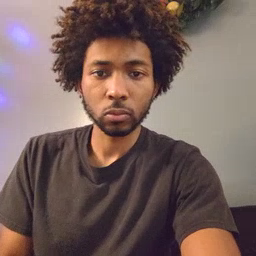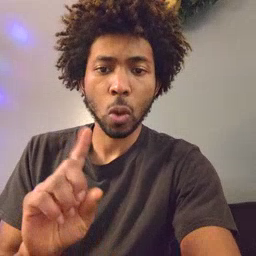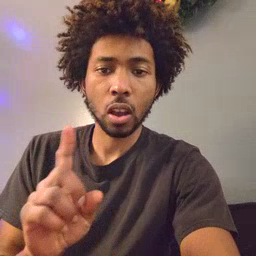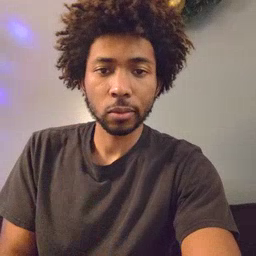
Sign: where